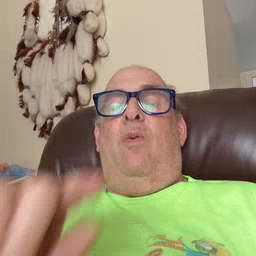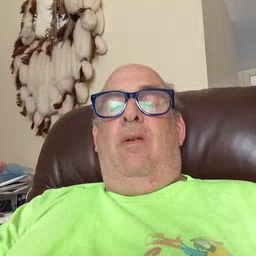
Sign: green